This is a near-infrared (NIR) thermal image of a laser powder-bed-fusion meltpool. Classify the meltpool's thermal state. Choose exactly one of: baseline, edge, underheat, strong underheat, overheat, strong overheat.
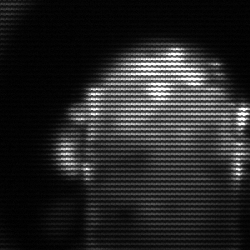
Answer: baseline